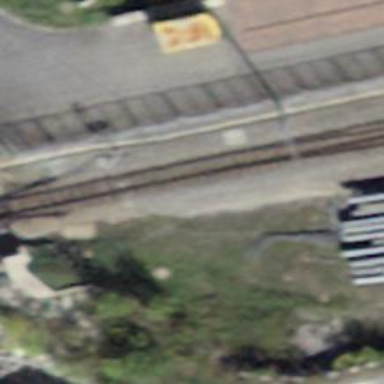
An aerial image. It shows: Narrow-gauge railway with single track. The railway is electrified with contact line.